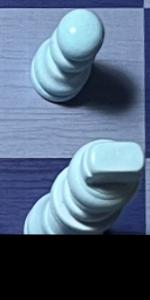
Label: King_White